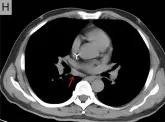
Seven months after operation, positron emission tomography/computed tomography was performed. (D, H) after six cycles of chemotherapy.
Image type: radiology (ct)